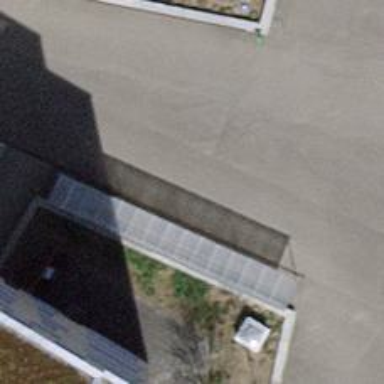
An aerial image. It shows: Bicycle parking area with wall loops.